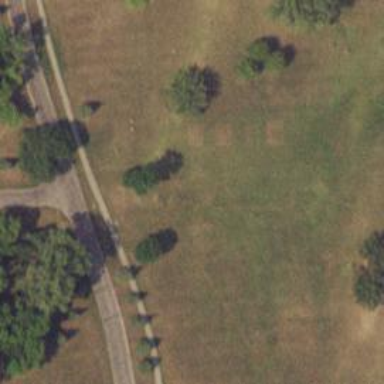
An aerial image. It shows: Disc golf hole.